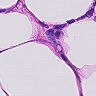
Metastatic tissue present: no